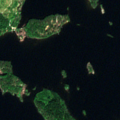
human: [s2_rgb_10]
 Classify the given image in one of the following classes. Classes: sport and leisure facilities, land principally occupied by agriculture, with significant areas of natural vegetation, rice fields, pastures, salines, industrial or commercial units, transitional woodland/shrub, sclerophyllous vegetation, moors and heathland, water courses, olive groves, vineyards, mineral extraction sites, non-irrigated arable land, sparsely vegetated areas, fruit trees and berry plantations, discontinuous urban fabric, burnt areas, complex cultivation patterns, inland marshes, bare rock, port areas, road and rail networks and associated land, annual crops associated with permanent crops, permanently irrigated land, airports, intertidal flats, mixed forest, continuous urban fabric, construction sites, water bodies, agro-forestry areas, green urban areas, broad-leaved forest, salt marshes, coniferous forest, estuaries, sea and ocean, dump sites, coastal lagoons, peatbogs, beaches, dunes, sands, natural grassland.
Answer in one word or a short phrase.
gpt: mixed forest, water bodies